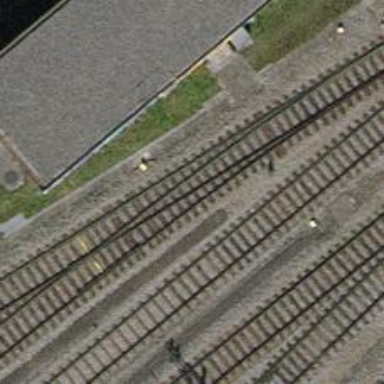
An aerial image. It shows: Single-track electrified railway yard with contact line electrification.